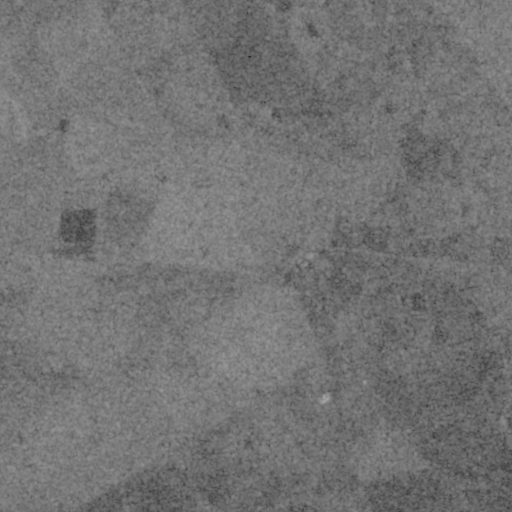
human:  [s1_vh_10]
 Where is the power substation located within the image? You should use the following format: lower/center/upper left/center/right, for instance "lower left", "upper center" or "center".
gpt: The power substation is located in the lower center of the image.
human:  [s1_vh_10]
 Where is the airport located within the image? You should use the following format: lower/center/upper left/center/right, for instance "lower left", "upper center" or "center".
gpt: There is no airport in the image.

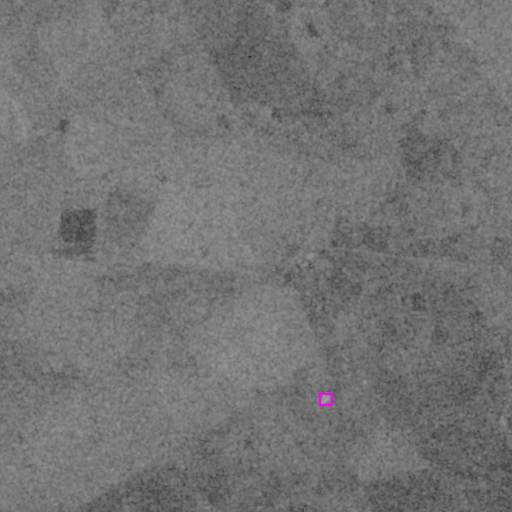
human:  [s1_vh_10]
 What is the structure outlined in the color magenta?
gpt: The structure outlined in magenta is a power substation.
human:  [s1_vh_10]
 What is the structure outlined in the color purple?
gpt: There is no purple outline.